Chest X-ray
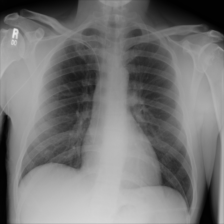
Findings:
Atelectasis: negative
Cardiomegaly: negative
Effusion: negative
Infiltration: negative
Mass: negative
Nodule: negative
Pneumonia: negative
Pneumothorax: negative
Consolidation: negative
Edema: negative
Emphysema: negative
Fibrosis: negative
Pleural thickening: negative
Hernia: negative